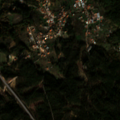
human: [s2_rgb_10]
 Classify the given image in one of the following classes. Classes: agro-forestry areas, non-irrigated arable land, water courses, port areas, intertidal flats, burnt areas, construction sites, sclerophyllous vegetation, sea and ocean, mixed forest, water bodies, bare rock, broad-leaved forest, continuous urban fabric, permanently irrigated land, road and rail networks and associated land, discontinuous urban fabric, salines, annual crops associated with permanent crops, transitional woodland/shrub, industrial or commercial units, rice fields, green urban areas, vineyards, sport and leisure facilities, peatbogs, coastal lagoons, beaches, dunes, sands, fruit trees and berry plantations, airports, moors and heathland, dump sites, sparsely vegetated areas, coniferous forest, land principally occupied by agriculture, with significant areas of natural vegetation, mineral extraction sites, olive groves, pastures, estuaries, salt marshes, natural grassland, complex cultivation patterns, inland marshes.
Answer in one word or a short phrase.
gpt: discontinuous urban fabric, land principally occupied by agriculture, with significant areas of natural vegetation, mixed forest